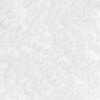
Label: no_change